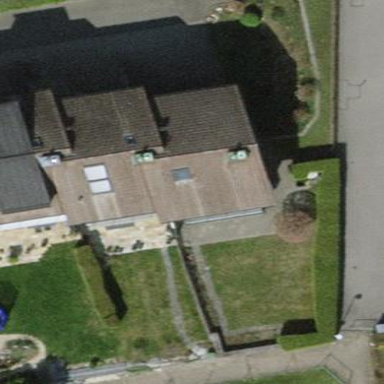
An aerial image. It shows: Terrace building.